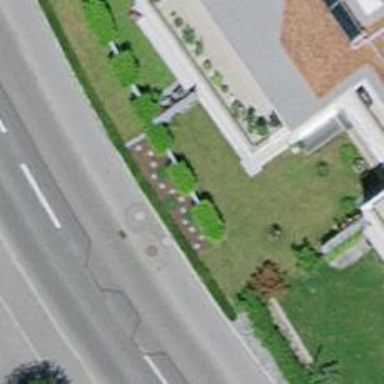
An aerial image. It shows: Hedge barrier.